Aerial crown-view tile of a tropical tree (Barro Colorado Island, Panama), acquired 20241112:
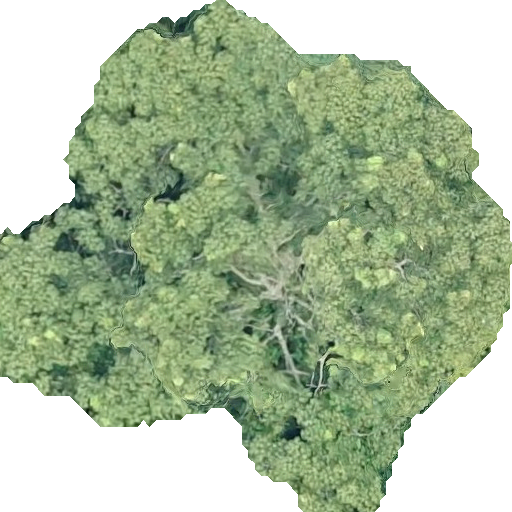
Species: Pseudobombax septenatum
GBIF accepted scientific name: Pseudobombax septenatum
Crown area: 276.529 m²